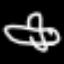
Label: airplane